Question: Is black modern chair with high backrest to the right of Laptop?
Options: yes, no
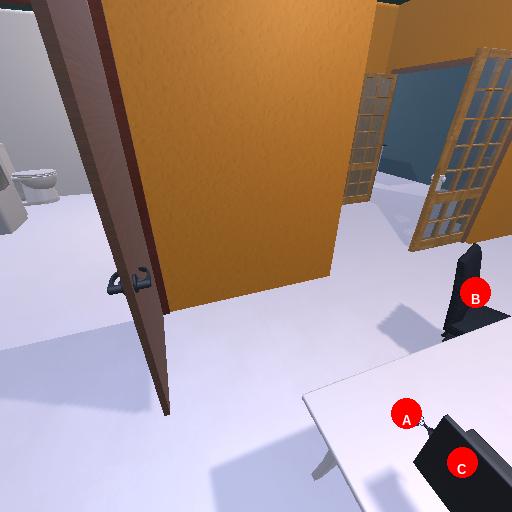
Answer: yes